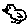
Label: bird